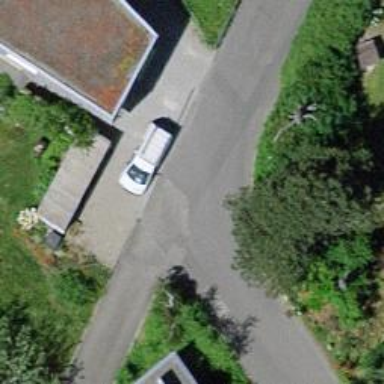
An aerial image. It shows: Smoothly paved residential road.